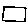
Label: square